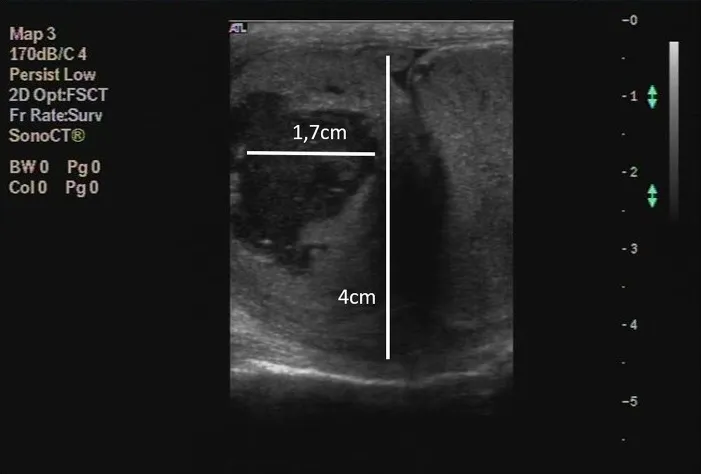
Testicle and epididymis, dog. Diagnostic ultrasonography of the epididymis (4 cm) with indication of one of the anechogenic areas (1.7 cm).
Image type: radiology (ultrasound)